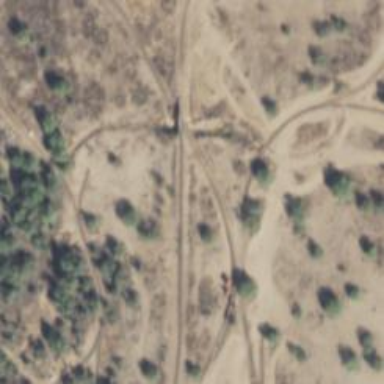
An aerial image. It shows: Miniature railway.